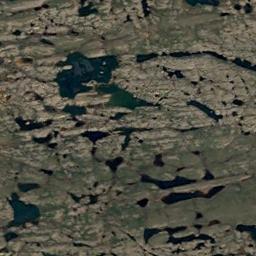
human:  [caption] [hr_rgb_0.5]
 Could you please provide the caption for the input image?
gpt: The wetland consists of bare land and water .

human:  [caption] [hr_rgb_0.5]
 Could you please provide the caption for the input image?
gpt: Two thirds of the wetlands are light green and one third are dark green .

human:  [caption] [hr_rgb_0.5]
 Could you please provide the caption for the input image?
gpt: There is a large area of ​​dense brown bare land in a lake in a wetland .

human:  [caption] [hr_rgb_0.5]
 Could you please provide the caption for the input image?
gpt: There are many different shapes of water around the wetlands .

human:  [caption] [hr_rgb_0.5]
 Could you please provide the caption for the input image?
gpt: There are some water areas and much bare land on the wetland .